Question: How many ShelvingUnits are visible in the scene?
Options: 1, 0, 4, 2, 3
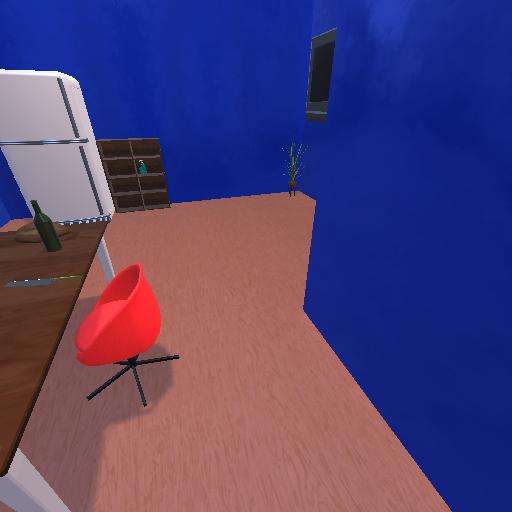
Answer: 1